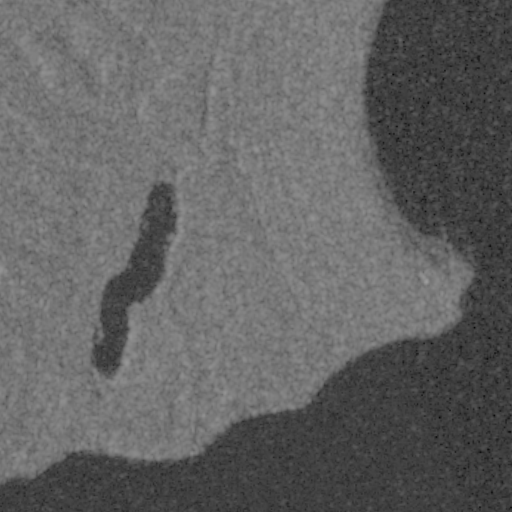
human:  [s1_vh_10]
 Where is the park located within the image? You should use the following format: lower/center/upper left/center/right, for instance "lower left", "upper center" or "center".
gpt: The park is located in the upper right of the image.
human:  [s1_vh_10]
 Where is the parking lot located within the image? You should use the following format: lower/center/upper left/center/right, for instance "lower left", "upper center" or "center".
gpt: The parking lot is located in the center right of the image.
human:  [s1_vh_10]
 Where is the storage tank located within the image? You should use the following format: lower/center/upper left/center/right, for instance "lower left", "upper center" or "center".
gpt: The storage tank is located in the center right of the image.
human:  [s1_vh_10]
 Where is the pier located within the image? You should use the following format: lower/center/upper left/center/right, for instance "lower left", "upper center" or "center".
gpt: The pier is located in the center right of the image.
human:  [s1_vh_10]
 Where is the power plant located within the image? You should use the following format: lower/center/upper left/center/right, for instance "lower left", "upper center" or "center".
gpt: There is no power plant in the image.

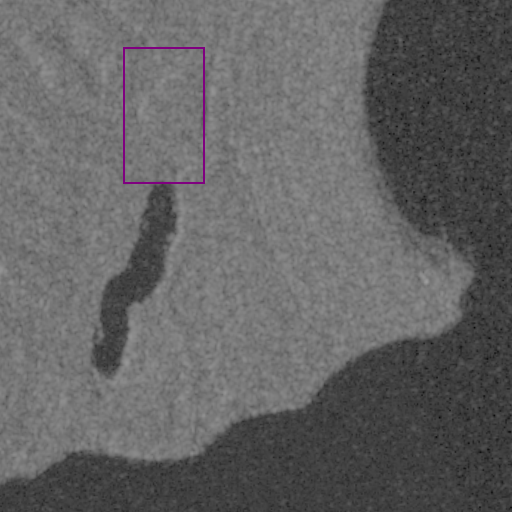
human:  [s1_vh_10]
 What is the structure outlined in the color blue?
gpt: There is no blue outline.
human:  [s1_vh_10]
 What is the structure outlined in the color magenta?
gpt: There is no structure outlined in magenta.